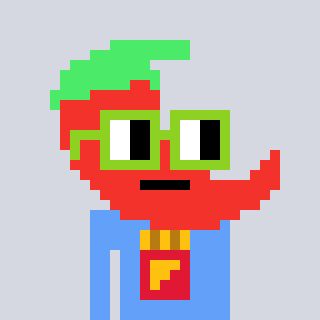
a pixel art character with square light green glasses, a chilli-shaped head and a blue-colored body on a cool background